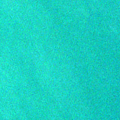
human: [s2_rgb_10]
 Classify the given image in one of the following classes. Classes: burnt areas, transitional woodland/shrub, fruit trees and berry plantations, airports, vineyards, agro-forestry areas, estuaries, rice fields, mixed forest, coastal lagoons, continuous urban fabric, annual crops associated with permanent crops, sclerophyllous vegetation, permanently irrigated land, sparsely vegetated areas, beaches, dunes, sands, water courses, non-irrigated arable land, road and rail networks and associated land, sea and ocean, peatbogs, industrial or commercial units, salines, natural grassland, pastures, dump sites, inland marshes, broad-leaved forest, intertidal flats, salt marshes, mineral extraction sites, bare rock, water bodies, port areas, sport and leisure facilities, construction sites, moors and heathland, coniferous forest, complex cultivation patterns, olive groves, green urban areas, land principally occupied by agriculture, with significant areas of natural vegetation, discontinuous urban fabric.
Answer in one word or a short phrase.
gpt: sea and ocean